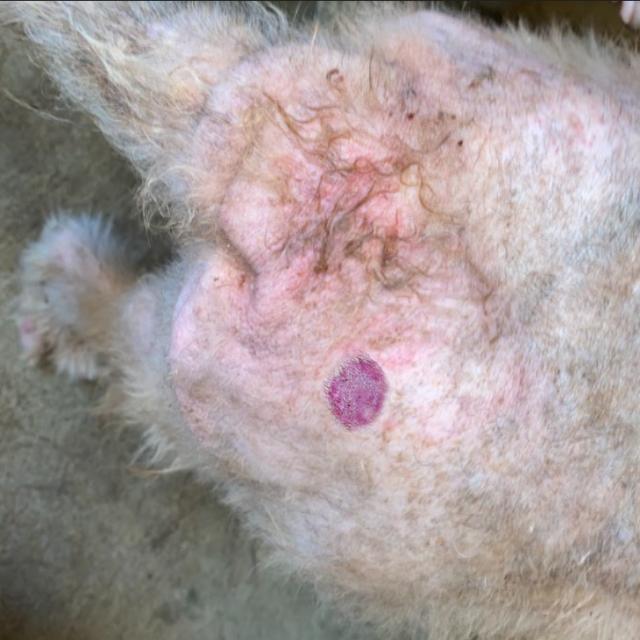
Canine ringworm (Dermatophytosis) — fungal infection caused by Microsporum or Trichophyton. Presents with circular alopecia, scaling, crusting, and broken hairs.